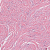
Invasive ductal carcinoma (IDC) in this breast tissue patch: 0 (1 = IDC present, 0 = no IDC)